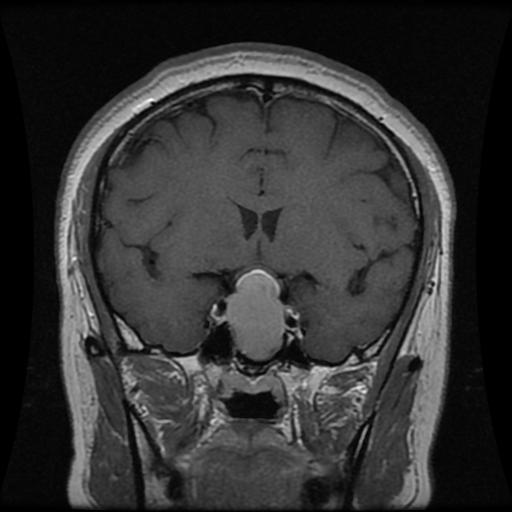
Label: pituitary